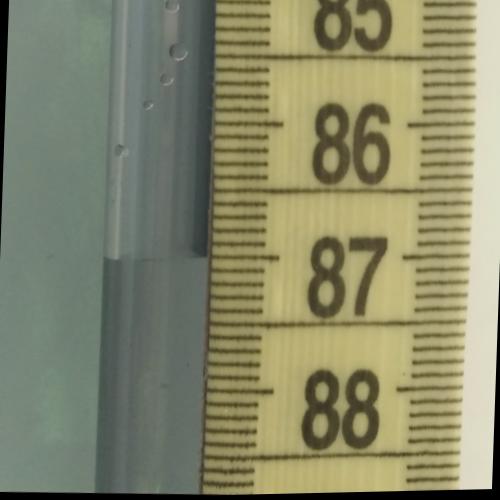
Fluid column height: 87.0 cm